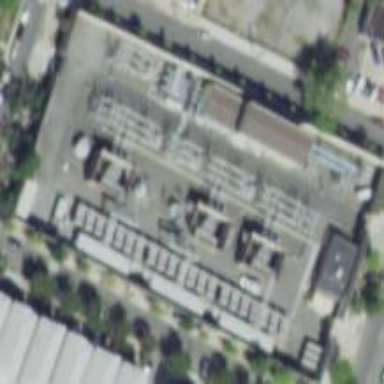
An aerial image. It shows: Substation for power.